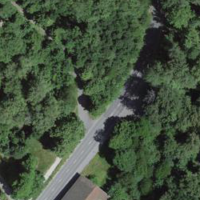
EUNIS habitat code: 53
Species observed at this site:
Fagus sylvatica
Castanea sativa
Volucella pellucens